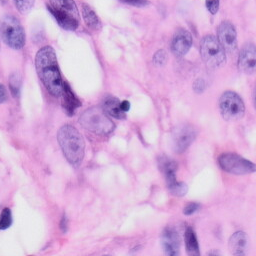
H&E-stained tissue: Skin